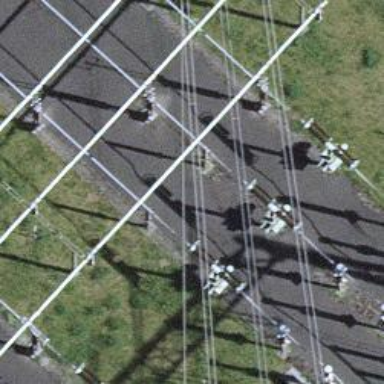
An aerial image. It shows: Bay with 3 power lines and cables.